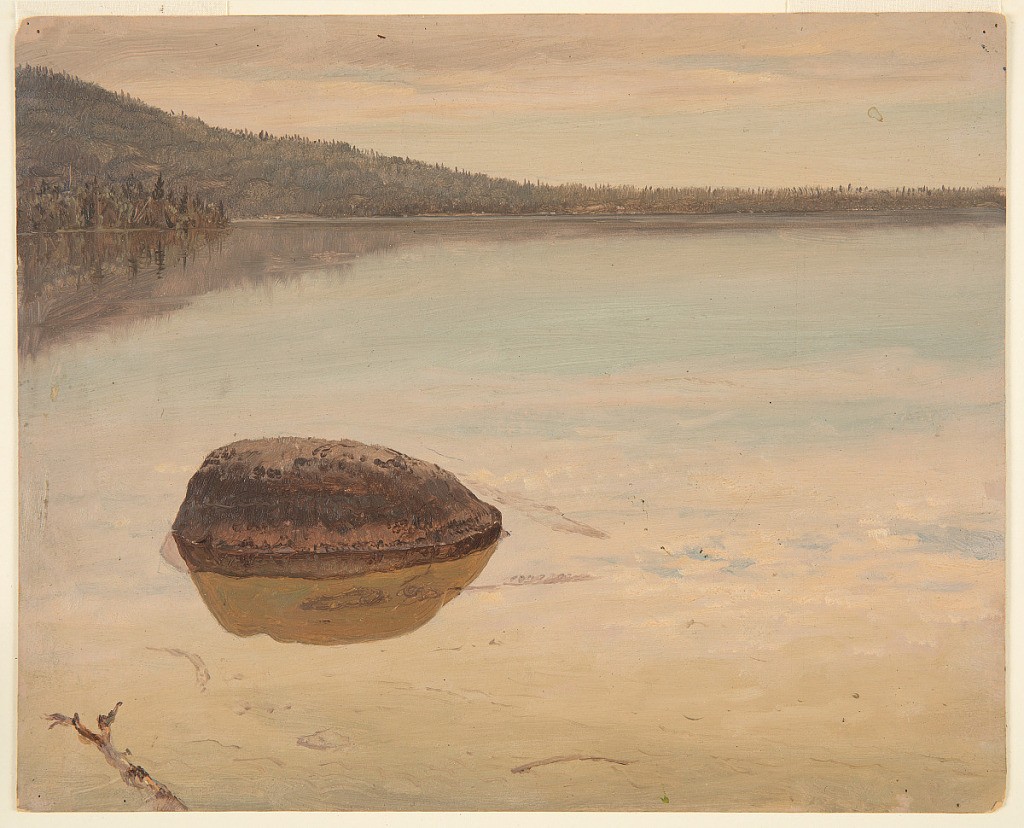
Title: Lake View, Maine
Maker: Frederic Edwin Church, American, 1826–1900
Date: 1876–1881
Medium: Oil and graphite on thick paperboard
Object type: drawing
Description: Landscape sketch showing a view across a lake in northern Maine--likely Togue Lake, Lake Millinocket, or Katahdin Lake. In the foreground, a large round rock is partially submerged and reflected in the lake's glassy surface, which extends across the scene. In the background, as well as in the middle distance at left, the lake's heavily wooded shoreline is visible. It steadily ascends to the left in the background. The hazy and partially cloudy sky above is reflected in the lake's still surface.